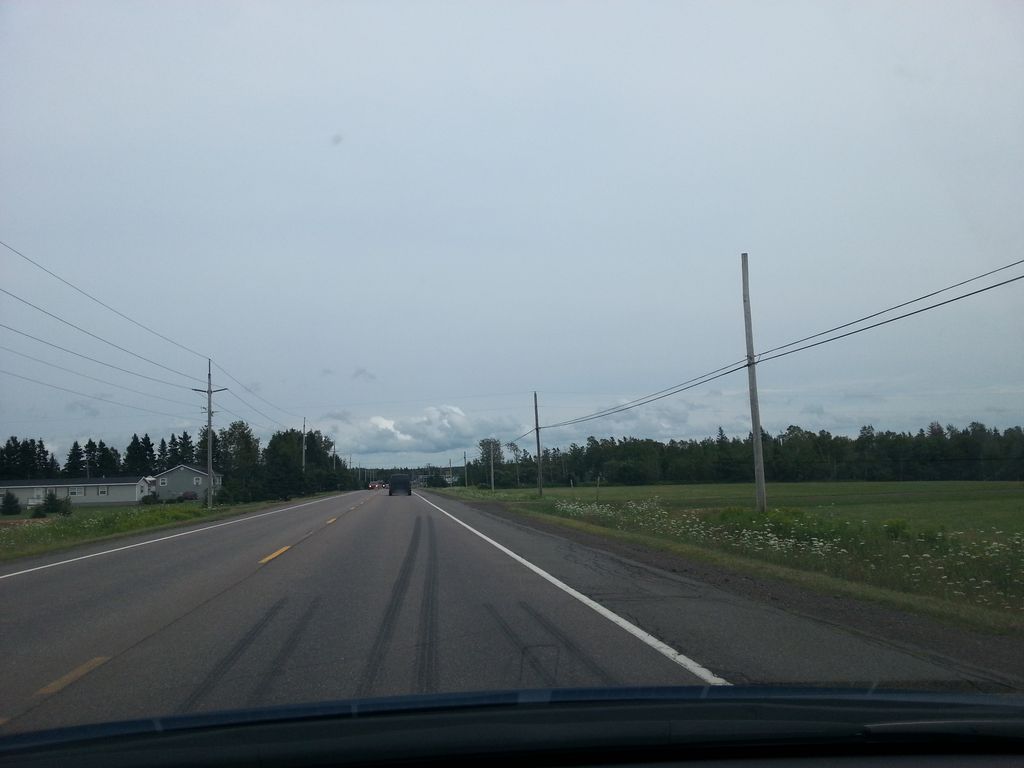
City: charlottetown